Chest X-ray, PA view. Patient: 61 years old, sex F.
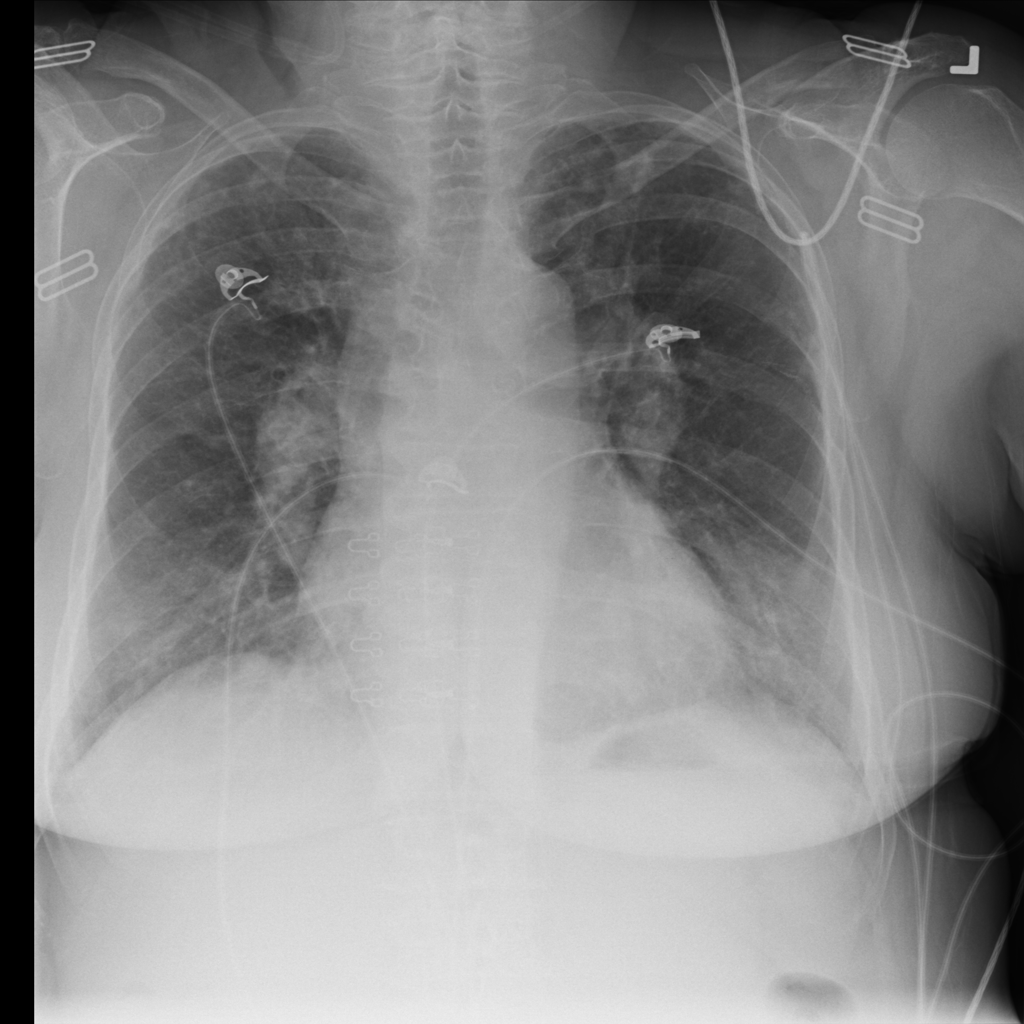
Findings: Cardiomegaly, Consolidation